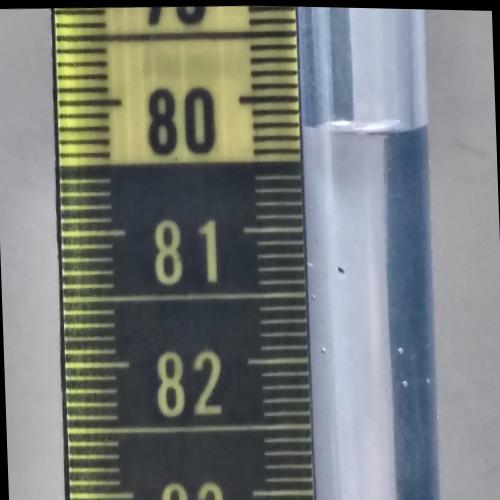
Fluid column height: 80.2 cm